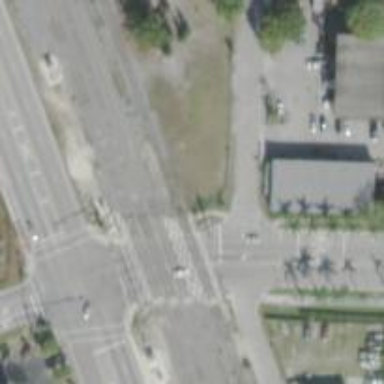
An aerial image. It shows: Crossing for the railway.